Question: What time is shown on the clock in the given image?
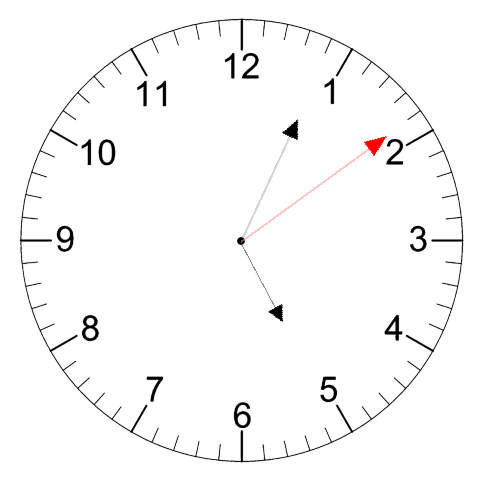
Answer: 05:04:09